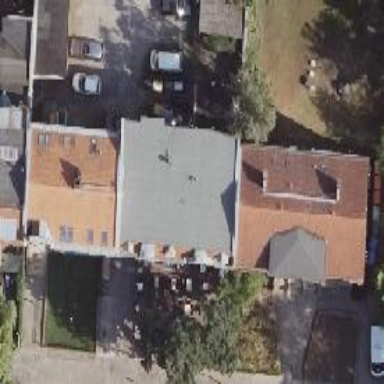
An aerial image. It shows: Restaurant.